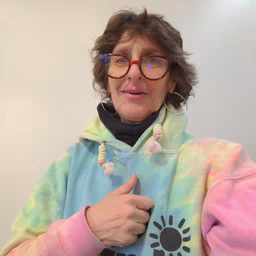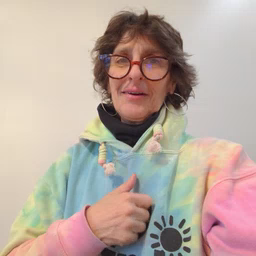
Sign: gum